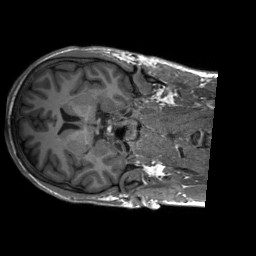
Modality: T1w
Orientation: axial